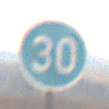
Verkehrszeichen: VorgeschriebeneMindestgeschwindigkeit
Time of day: MorningAfternoon
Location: Outdoor (Nature)
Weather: Overcast
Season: NotSpecified
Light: Natural